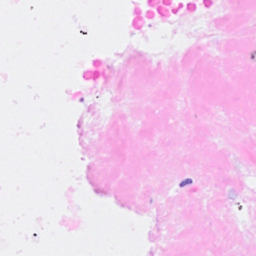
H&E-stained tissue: Breast